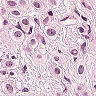
Metastatic tissue present: yes